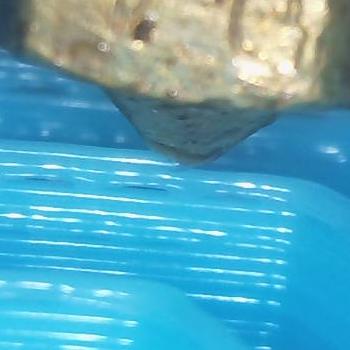
Flow rate: 94%